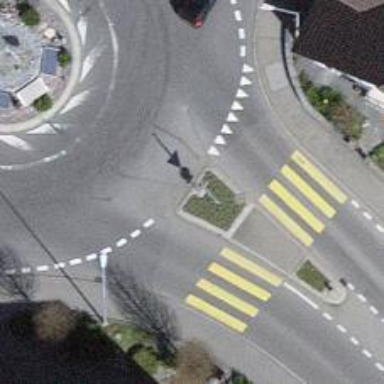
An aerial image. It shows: Road with "give way" sign.